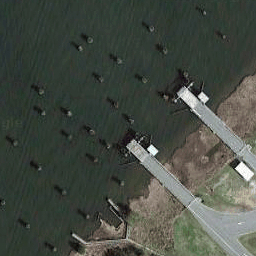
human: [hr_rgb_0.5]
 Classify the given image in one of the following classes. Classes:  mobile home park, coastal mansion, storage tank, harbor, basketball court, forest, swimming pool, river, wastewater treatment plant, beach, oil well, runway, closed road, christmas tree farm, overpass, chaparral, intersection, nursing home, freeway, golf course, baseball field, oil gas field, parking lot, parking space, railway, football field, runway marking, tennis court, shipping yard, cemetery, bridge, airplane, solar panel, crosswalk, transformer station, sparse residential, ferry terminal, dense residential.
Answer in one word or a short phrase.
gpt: ferry terminal